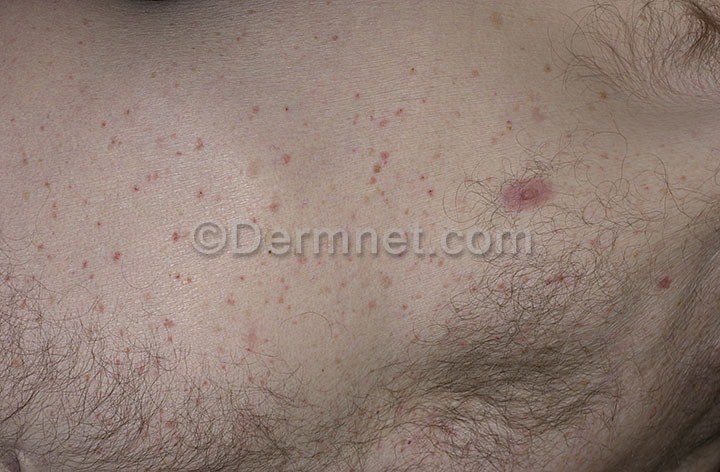
Disease: Bullous Disease Photos